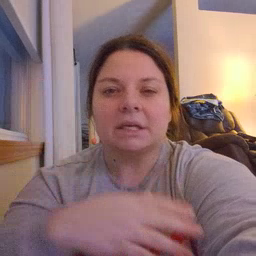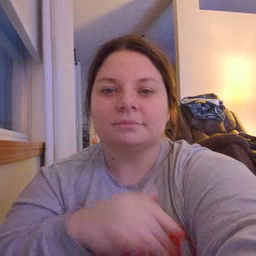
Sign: see